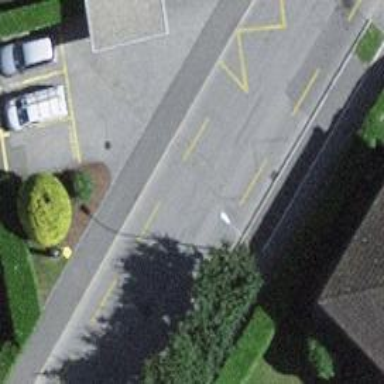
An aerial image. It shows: Residential road with asphalt surface. It has advisory cycle lane.